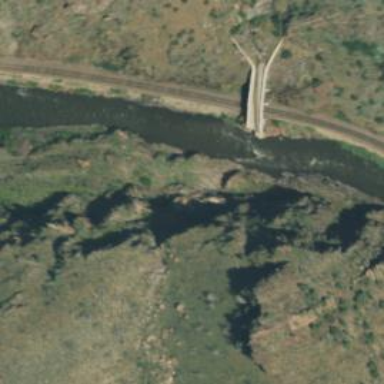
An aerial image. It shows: Aqueduct bridge.